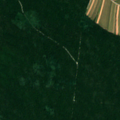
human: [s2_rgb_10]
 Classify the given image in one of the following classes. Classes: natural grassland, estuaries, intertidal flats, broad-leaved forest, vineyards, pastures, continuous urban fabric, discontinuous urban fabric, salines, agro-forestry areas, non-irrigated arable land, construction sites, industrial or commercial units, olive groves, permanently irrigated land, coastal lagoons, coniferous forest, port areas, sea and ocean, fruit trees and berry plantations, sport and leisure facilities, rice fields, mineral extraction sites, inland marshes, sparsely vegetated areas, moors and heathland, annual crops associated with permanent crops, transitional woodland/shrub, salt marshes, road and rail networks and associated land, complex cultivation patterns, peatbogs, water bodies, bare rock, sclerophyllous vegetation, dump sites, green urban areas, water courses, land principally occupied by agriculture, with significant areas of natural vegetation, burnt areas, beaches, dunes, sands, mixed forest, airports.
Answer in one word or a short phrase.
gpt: vineyards, broad-leaved forest